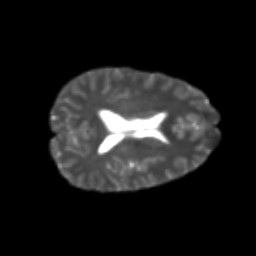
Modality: T2w
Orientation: axial
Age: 25
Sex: female
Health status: healthy
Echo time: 0.074 s